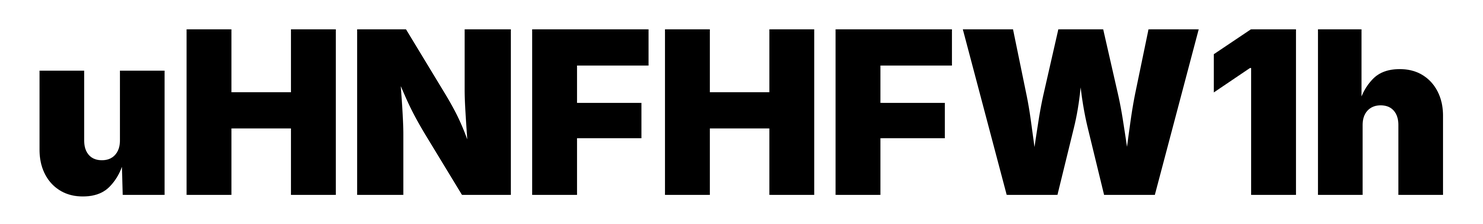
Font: Inter_Black